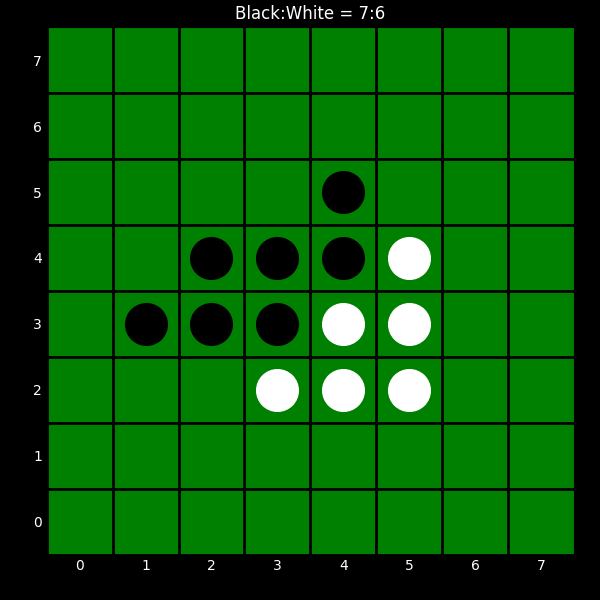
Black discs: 7
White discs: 6